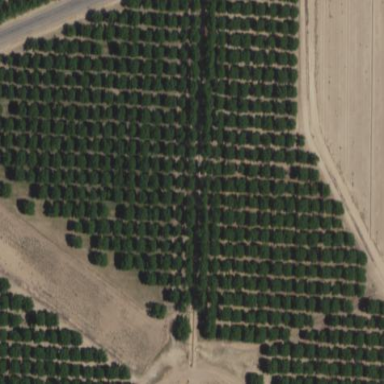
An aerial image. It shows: Orchard.